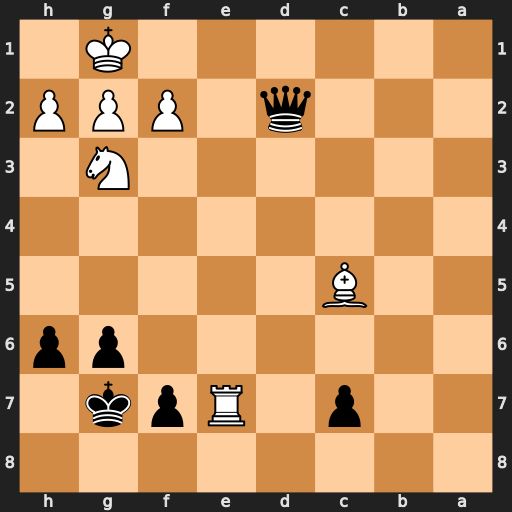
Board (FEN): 8/2p1Rpk1/6pp/2B5/8/6N1/3q1PPP/6K1
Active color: b
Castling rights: -
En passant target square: -
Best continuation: Qc1+ Nf1 Qxc5